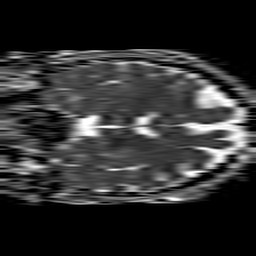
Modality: ADC
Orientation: coronal
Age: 22
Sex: male
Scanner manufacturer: philips
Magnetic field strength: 1.5 T
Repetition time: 4.6 s
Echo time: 0.08631 s